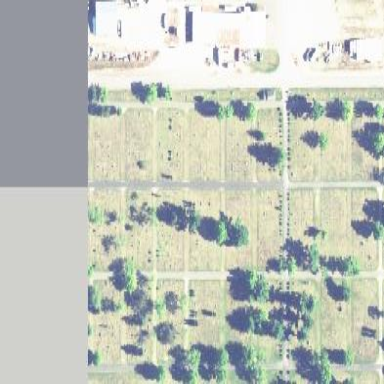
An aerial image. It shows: Cemetery.